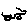
Label: car